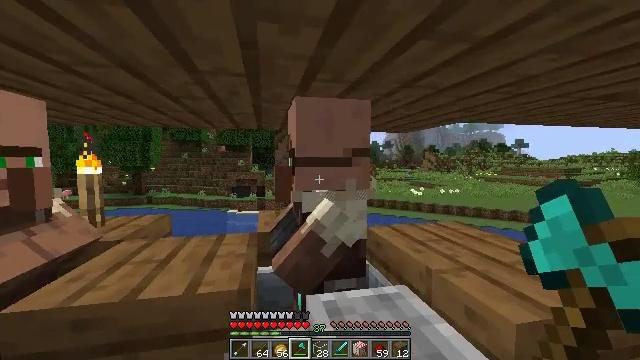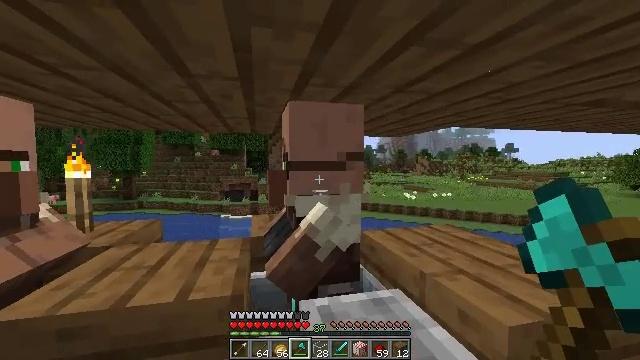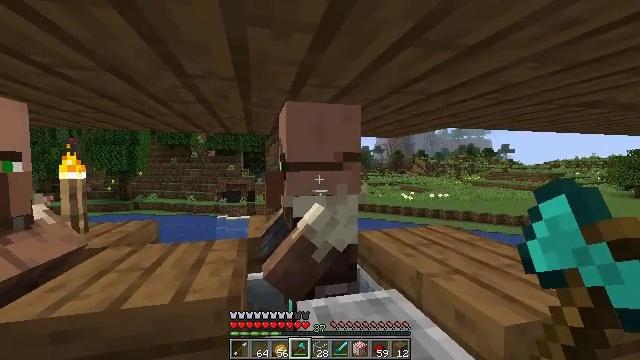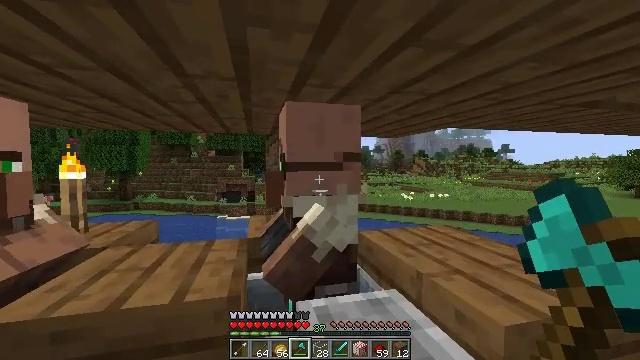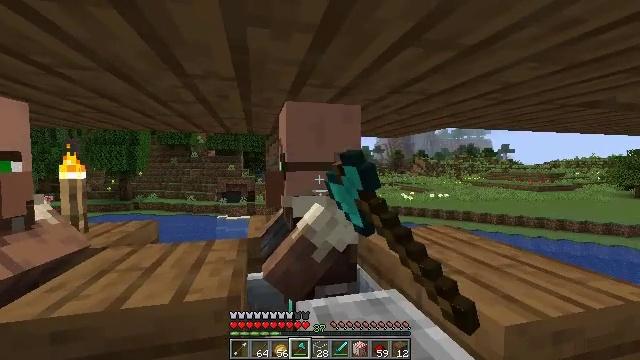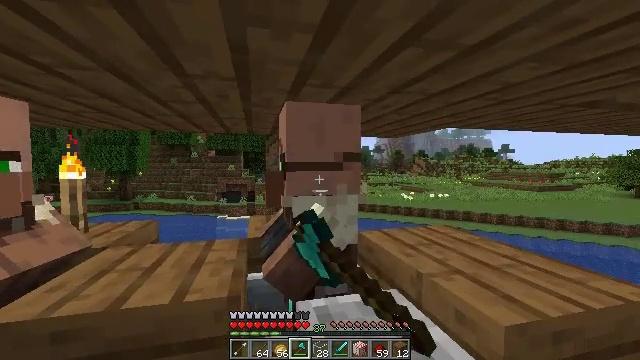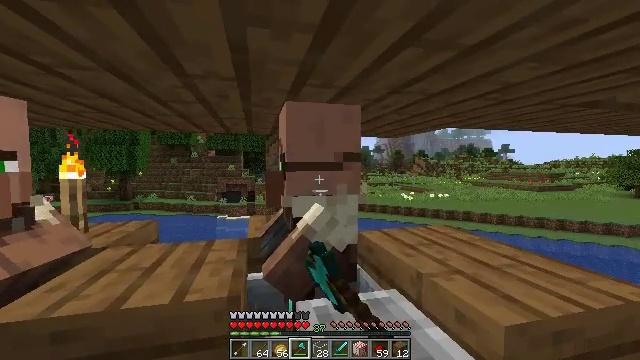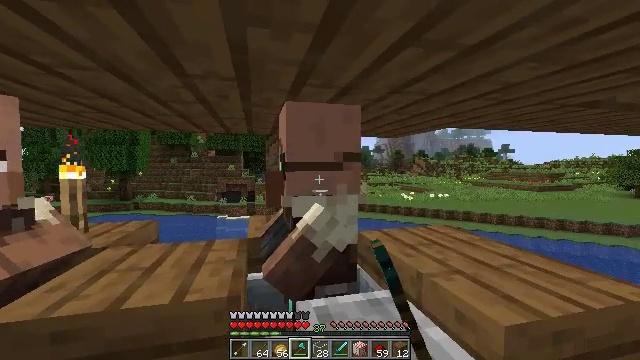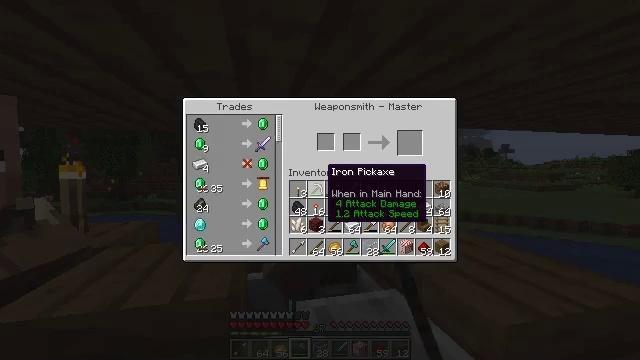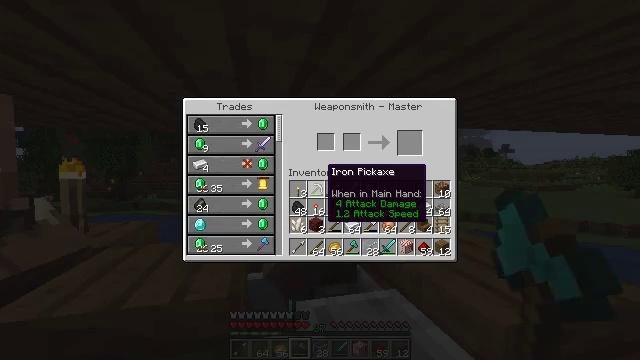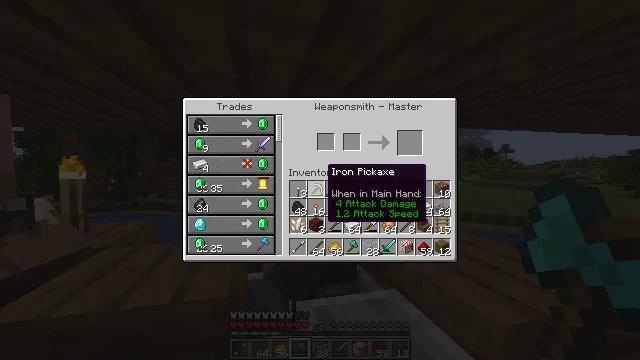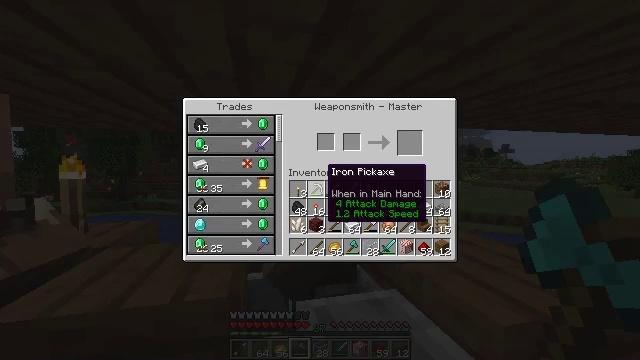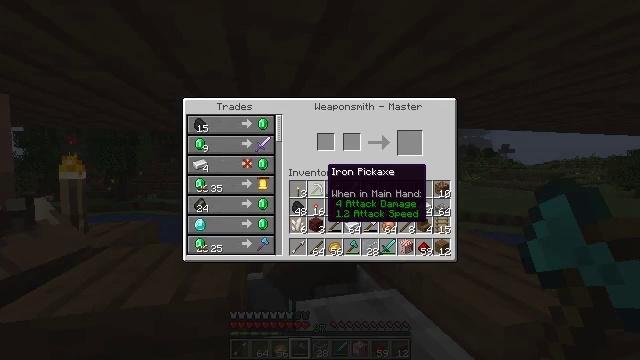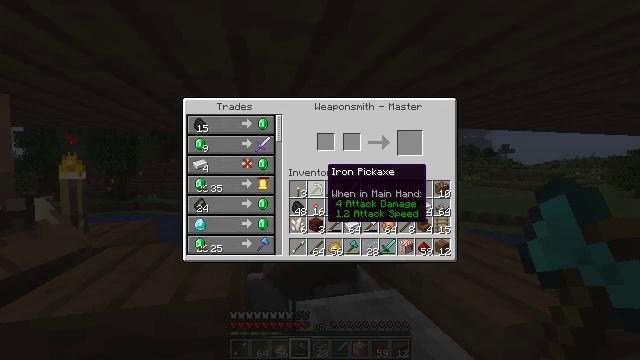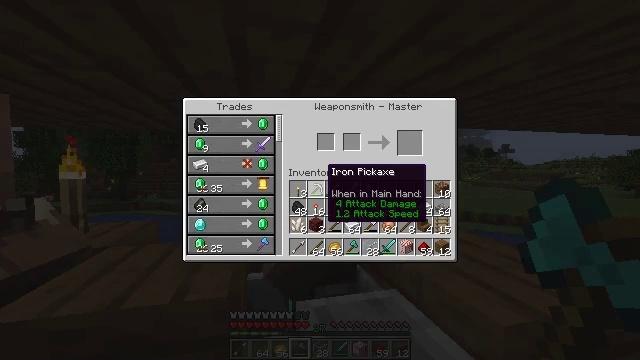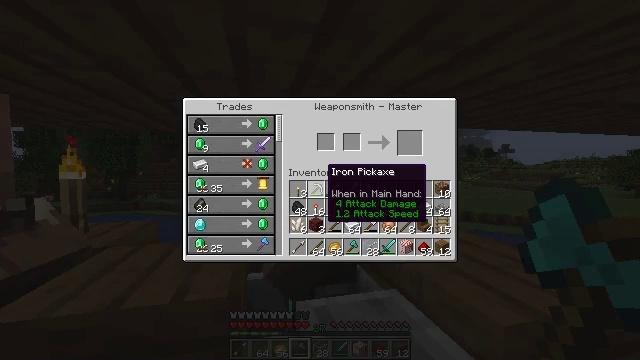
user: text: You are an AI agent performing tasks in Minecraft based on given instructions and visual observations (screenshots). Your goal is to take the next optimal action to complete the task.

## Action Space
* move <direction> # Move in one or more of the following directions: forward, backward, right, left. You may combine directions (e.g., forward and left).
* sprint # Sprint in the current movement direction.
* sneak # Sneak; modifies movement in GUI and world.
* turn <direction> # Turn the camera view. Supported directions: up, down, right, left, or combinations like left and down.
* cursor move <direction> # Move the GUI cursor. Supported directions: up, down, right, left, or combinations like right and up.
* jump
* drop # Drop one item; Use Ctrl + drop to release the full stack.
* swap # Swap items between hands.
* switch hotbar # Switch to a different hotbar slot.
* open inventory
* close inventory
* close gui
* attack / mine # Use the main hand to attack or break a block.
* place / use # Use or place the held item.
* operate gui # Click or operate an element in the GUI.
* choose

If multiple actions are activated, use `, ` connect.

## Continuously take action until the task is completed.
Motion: motion action
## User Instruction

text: Collect the spruce slab.
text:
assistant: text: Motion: turn right
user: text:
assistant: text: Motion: no_op
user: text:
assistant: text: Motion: use / place
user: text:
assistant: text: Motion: use / place
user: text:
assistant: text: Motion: use / place
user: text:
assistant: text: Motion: use / place
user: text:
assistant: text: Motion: no_op
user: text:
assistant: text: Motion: open gui
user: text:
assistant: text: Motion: no_op
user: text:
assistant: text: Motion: no_op
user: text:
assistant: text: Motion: no_op
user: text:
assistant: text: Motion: no_op
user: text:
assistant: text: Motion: no_op
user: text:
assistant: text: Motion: no_op
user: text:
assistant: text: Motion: no_op
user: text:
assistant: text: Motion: no_op
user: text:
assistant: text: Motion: no_op
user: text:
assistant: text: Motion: no_op
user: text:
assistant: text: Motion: no_op
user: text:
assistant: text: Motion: no_op
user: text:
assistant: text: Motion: no_op
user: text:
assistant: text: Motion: no_op
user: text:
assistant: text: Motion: no_op
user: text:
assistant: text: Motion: no_op
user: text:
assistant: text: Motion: no_op
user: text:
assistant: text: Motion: no_op
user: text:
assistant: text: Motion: no_op
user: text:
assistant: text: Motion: no_op
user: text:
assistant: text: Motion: no_op
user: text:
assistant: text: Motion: no_op